Aerial crown-view tile of a tropical tree (Barro Colorado Island, Panama), acquired 20240813:
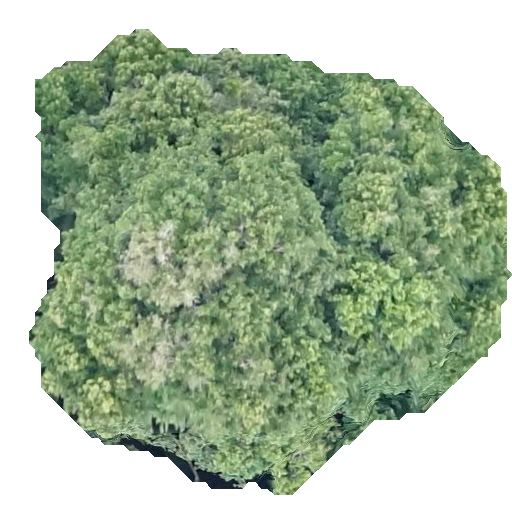
Species: Prioria copaifera
GBIF accepted scientific name: Prioria copaifera
Crown area: 252.831 m²